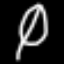
Label: leaf